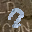
Label: 7